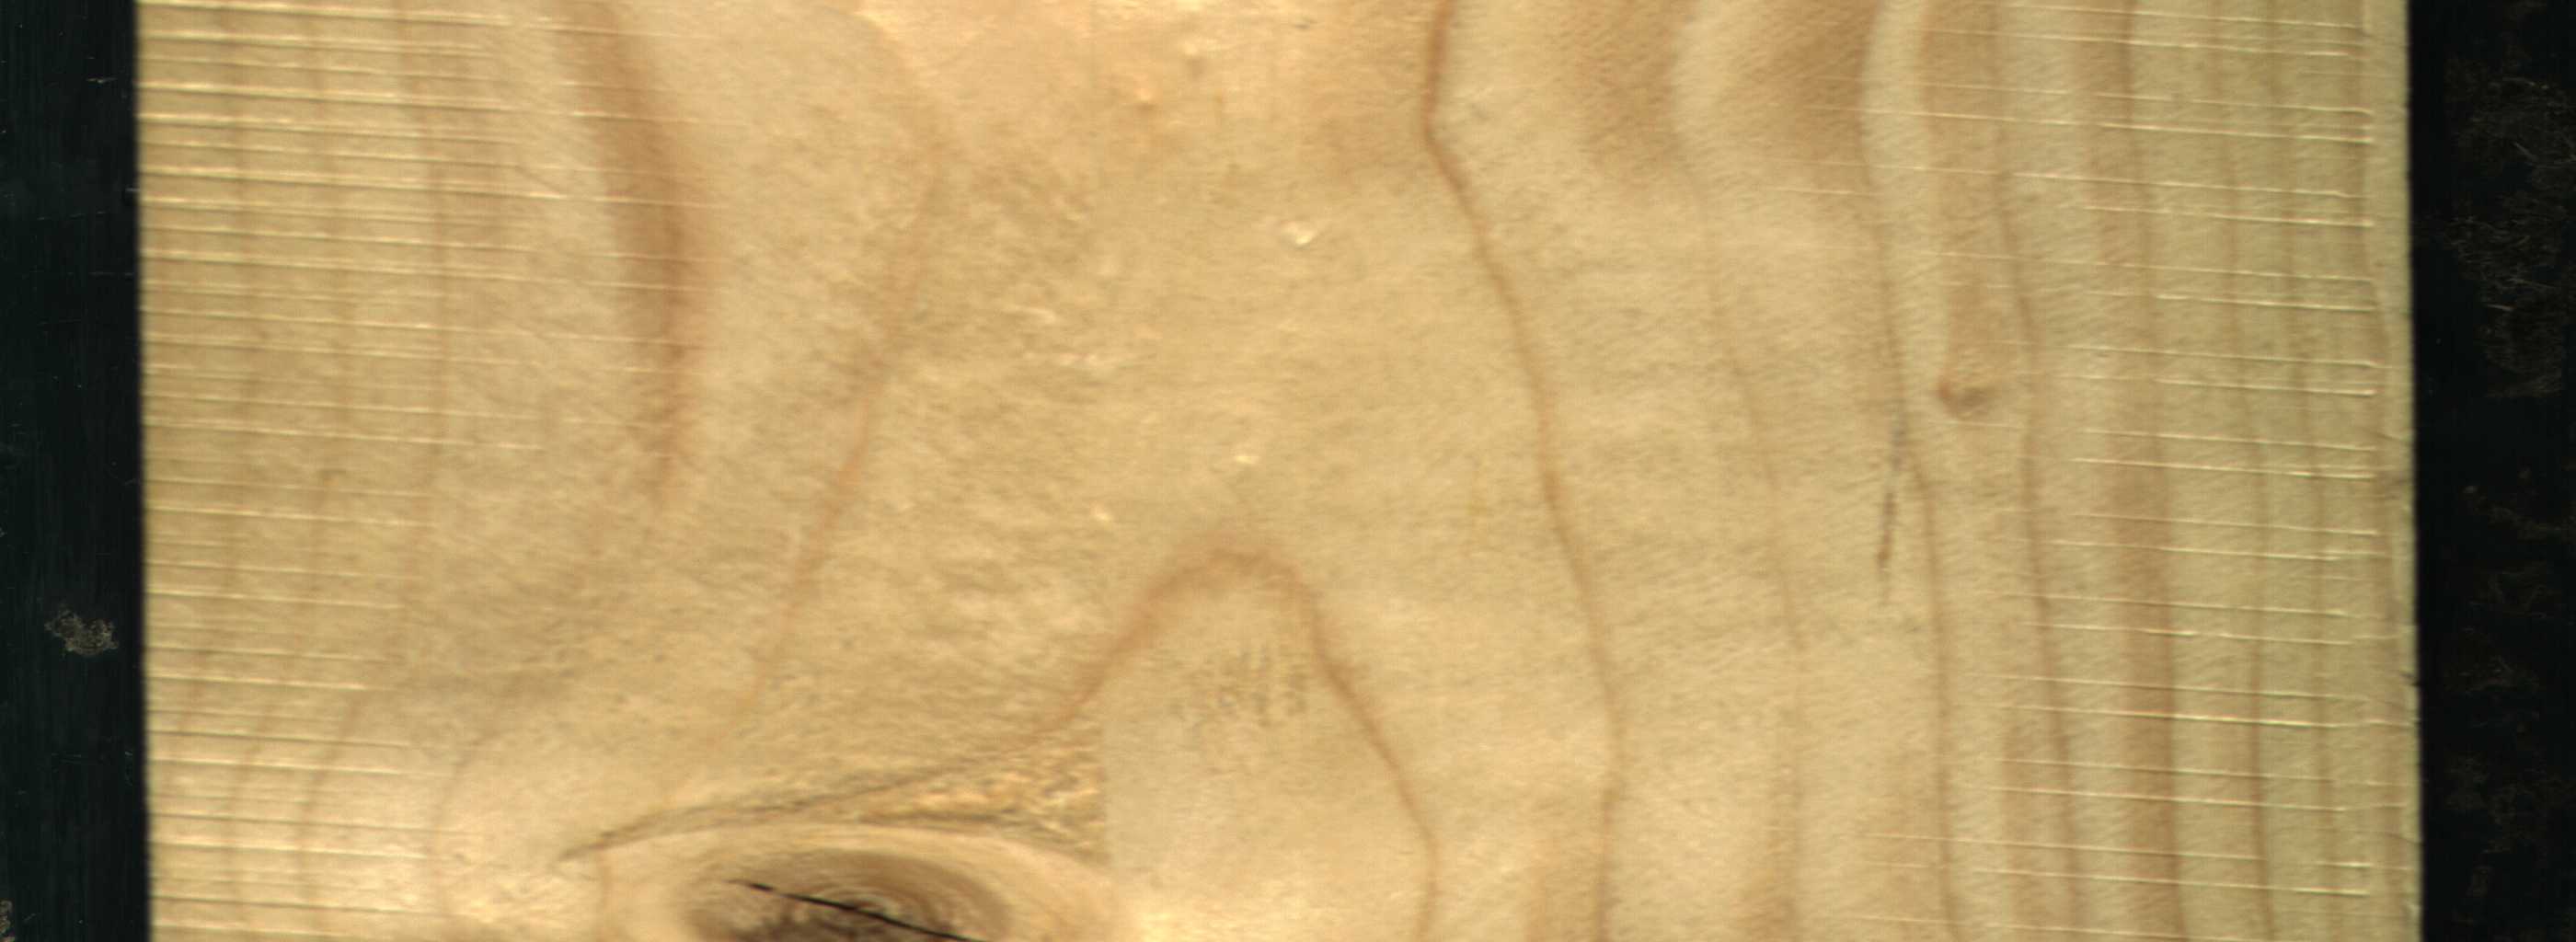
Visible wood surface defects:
knot_with_crack